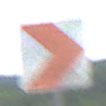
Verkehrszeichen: RichtungstafelnInKurvenKleinLinks
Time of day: Midday
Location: Outdoor (RoadRail)
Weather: PartlyCloudy
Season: NotSpecified
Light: Natural